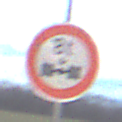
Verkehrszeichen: TatsaechlicheAchslast
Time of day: SunriseSunset
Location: Outdoor (Nature)
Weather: PartlyCloudy
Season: NotSpecified
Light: Natural